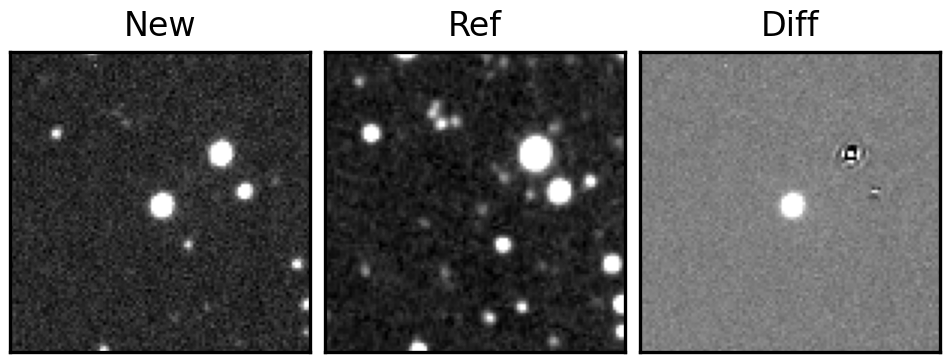
Label: real